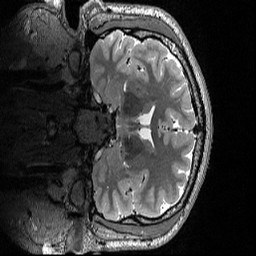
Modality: T2w
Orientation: coronal
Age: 28
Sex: male
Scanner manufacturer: siemens
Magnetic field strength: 3 T
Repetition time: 3.2 s
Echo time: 0.566 s